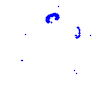
Particle: proton